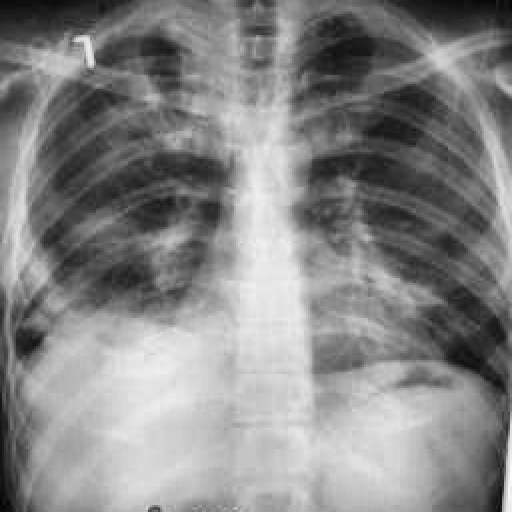
Finding: TUBERCULOSIS